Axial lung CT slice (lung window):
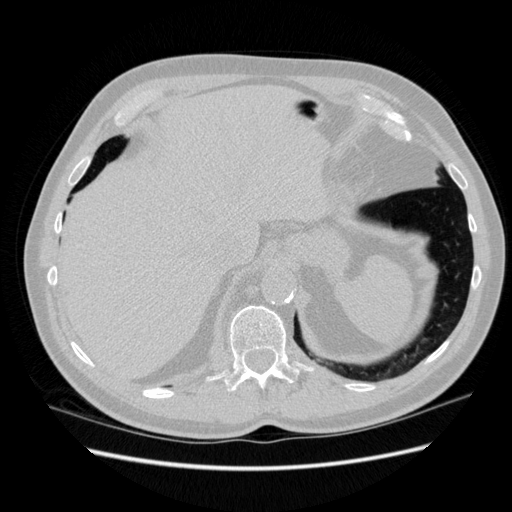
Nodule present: no